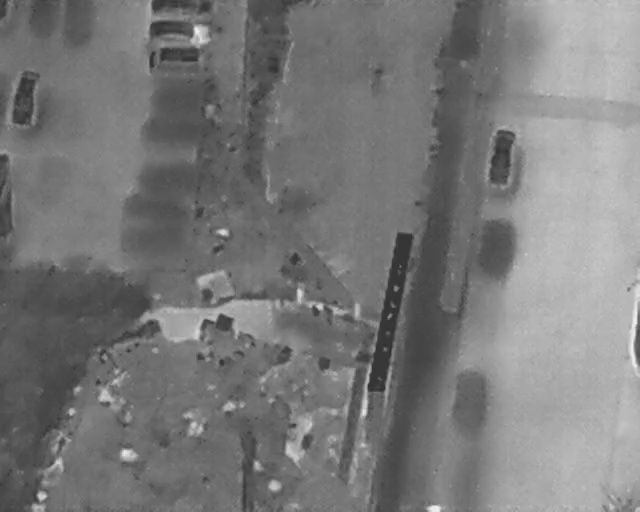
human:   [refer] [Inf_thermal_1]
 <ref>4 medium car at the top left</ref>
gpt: <box>[[0, 16, 8, 21, 8], [25, 5, 29, 17, 2], [26, 0, 29, 12, 2], [27, -4, 29, 7, 2]]</box>